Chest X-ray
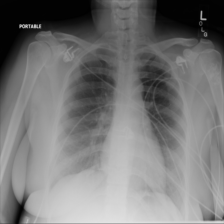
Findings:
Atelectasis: negative
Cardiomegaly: negative
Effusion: negative
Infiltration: negative
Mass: negative
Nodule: negative
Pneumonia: negative
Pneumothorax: negative
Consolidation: negative
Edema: negative
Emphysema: negative
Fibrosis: negative
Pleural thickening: negative
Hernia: negative